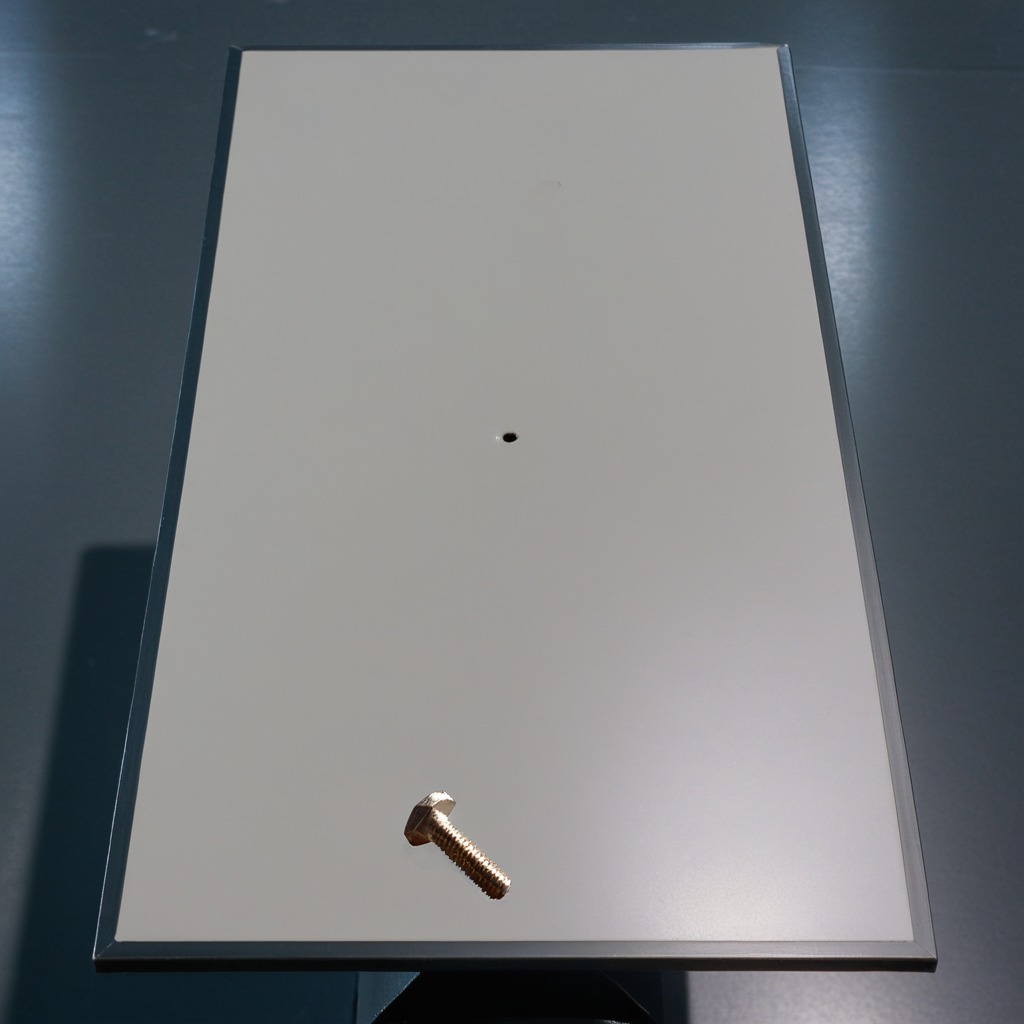
A metal screw is lying on the clean empty table in the basement in the evening.